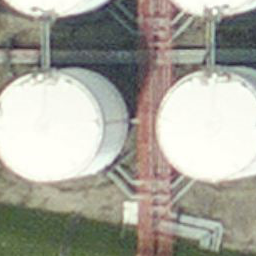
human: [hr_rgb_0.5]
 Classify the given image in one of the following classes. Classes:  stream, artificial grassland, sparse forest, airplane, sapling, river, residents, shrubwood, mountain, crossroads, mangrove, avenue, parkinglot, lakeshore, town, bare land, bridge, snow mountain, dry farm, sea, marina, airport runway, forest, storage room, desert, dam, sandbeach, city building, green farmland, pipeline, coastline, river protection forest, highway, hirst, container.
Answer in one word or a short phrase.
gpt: storage room